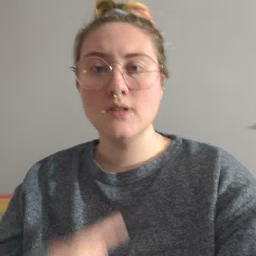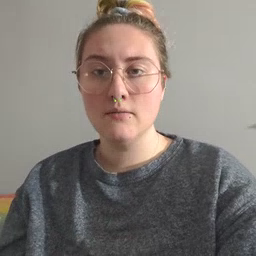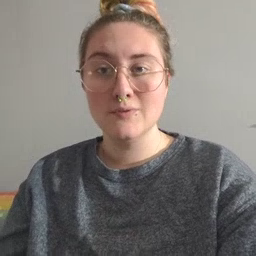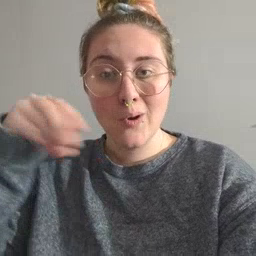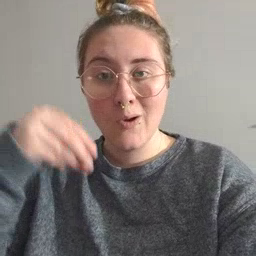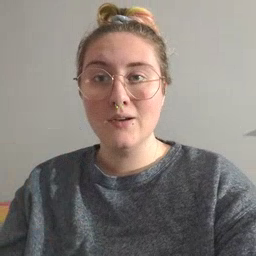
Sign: store